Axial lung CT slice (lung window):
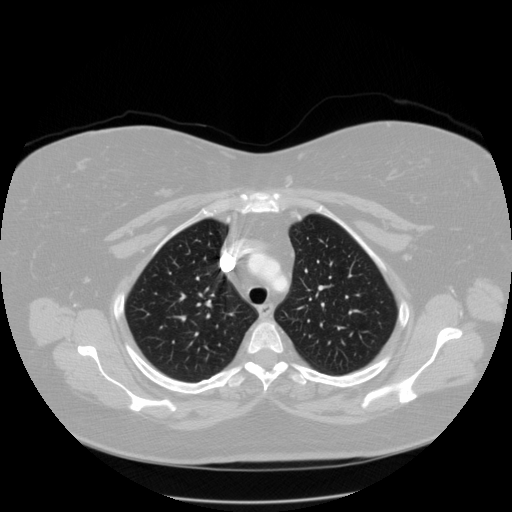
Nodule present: no